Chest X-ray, PA view. Patient: 74 years old, sex M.
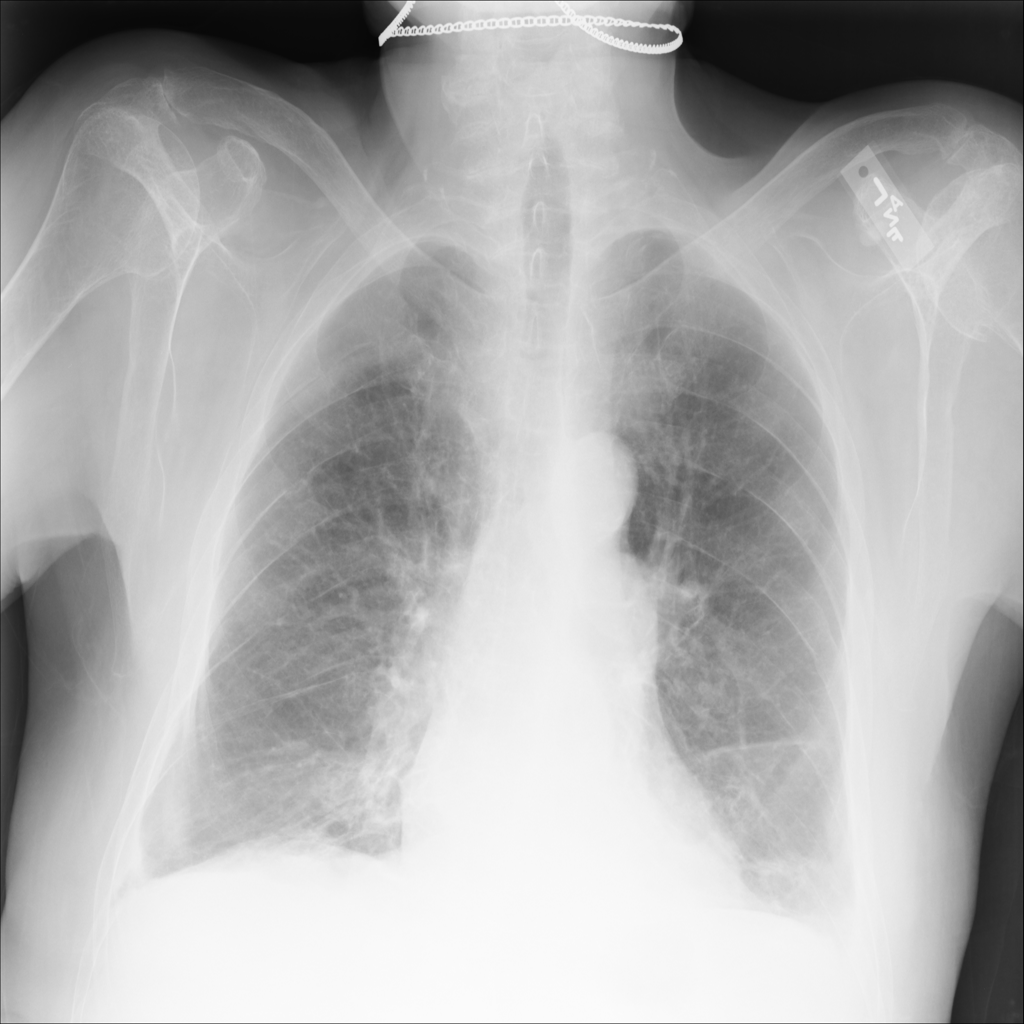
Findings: No Finding